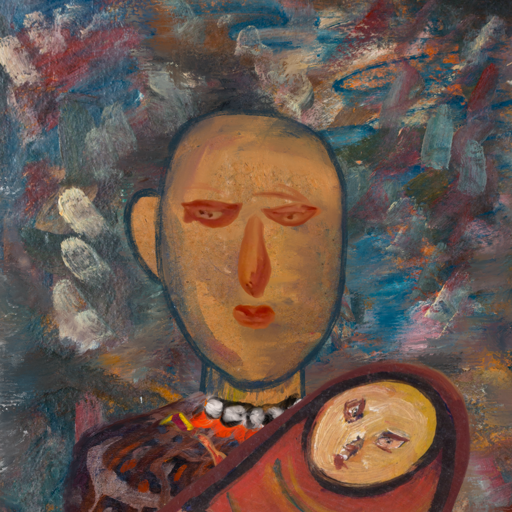
Background: Boggyland, Head And Neck Front: In_The_Sun, Face Front: Pious_Lady, Bust: Hypocrite, Hair Front: Blank, Head Accessory: Blank, Second Necklace: Gypsy_Mother_1, Necklace: An_Impression, Baby: After_Raid_Baby